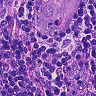
Metastatic tissue present: yes